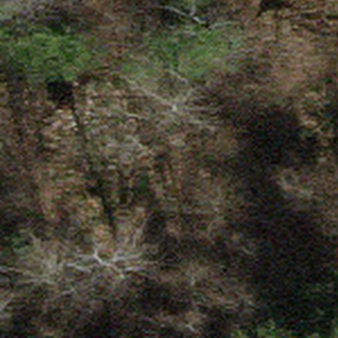
Label: other